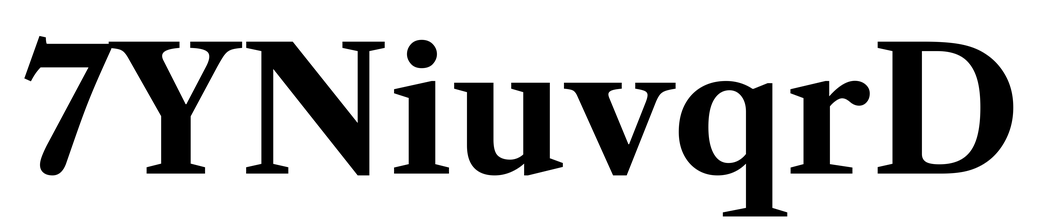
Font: LibreCaslonText_Bold